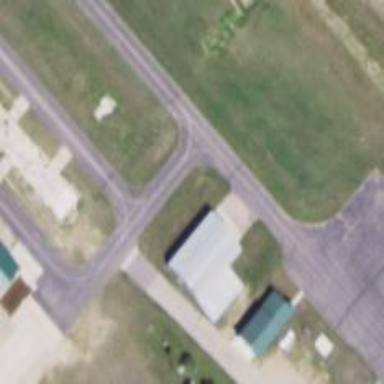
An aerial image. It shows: View of taxiway at the airport.